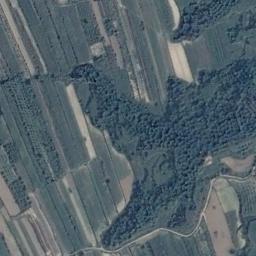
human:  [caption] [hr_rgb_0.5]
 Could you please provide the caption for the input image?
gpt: A large layer of brown and green mixed terraces .

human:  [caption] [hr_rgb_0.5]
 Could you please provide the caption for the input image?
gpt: The bare and green terrace is next to some trees .

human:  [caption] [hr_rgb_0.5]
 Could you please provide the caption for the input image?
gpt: There is a row of grey houses beside the terraces .

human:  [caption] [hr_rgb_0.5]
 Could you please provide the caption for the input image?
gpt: Many green plants are on the terrace .

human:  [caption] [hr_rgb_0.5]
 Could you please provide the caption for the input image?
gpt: There are many green terraces beside a green forest .